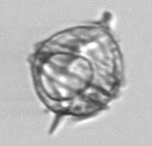
Label: Protoperidinium